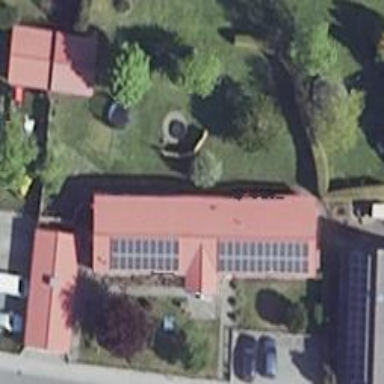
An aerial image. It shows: Solar photovoltaic panel generator producing electricity in small installation.